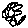
Label: flower